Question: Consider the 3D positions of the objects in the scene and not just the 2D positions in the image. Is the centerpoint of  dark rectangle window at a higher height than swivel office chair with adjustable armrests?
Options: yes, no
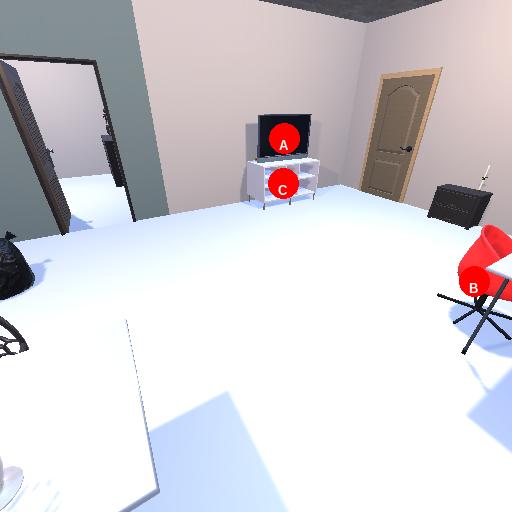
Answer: yes